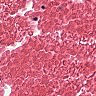
Metastatic tissue present: no